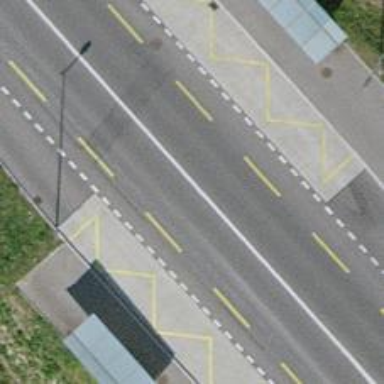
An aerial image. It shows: Secondary road with asphalt surface and lanes for cycling in both directions.